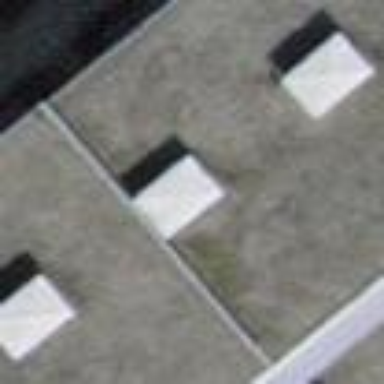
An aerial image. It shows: Flat-roofed terrace building.